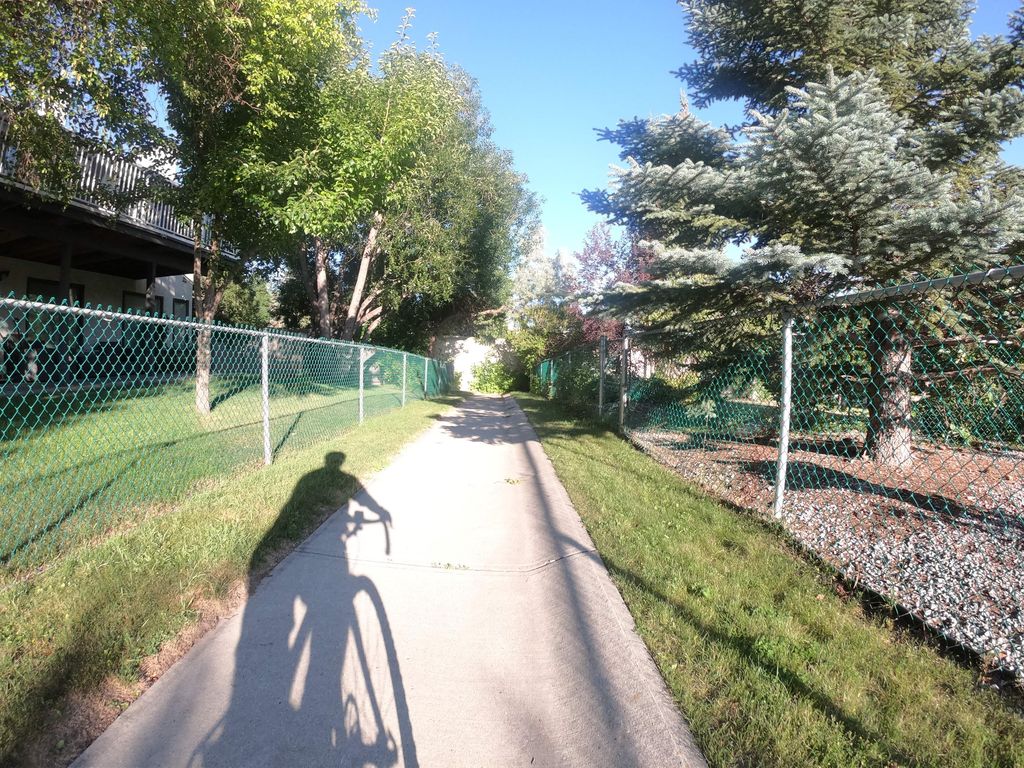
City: calgary